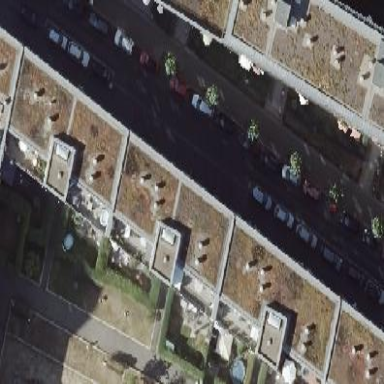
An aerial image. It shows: Residential building with flat roof.